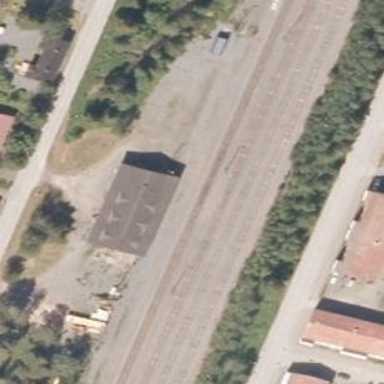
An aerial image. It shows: View of railway yard.